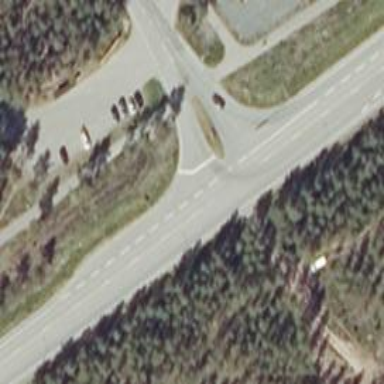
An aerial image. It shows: Nordic path road.